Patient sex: M
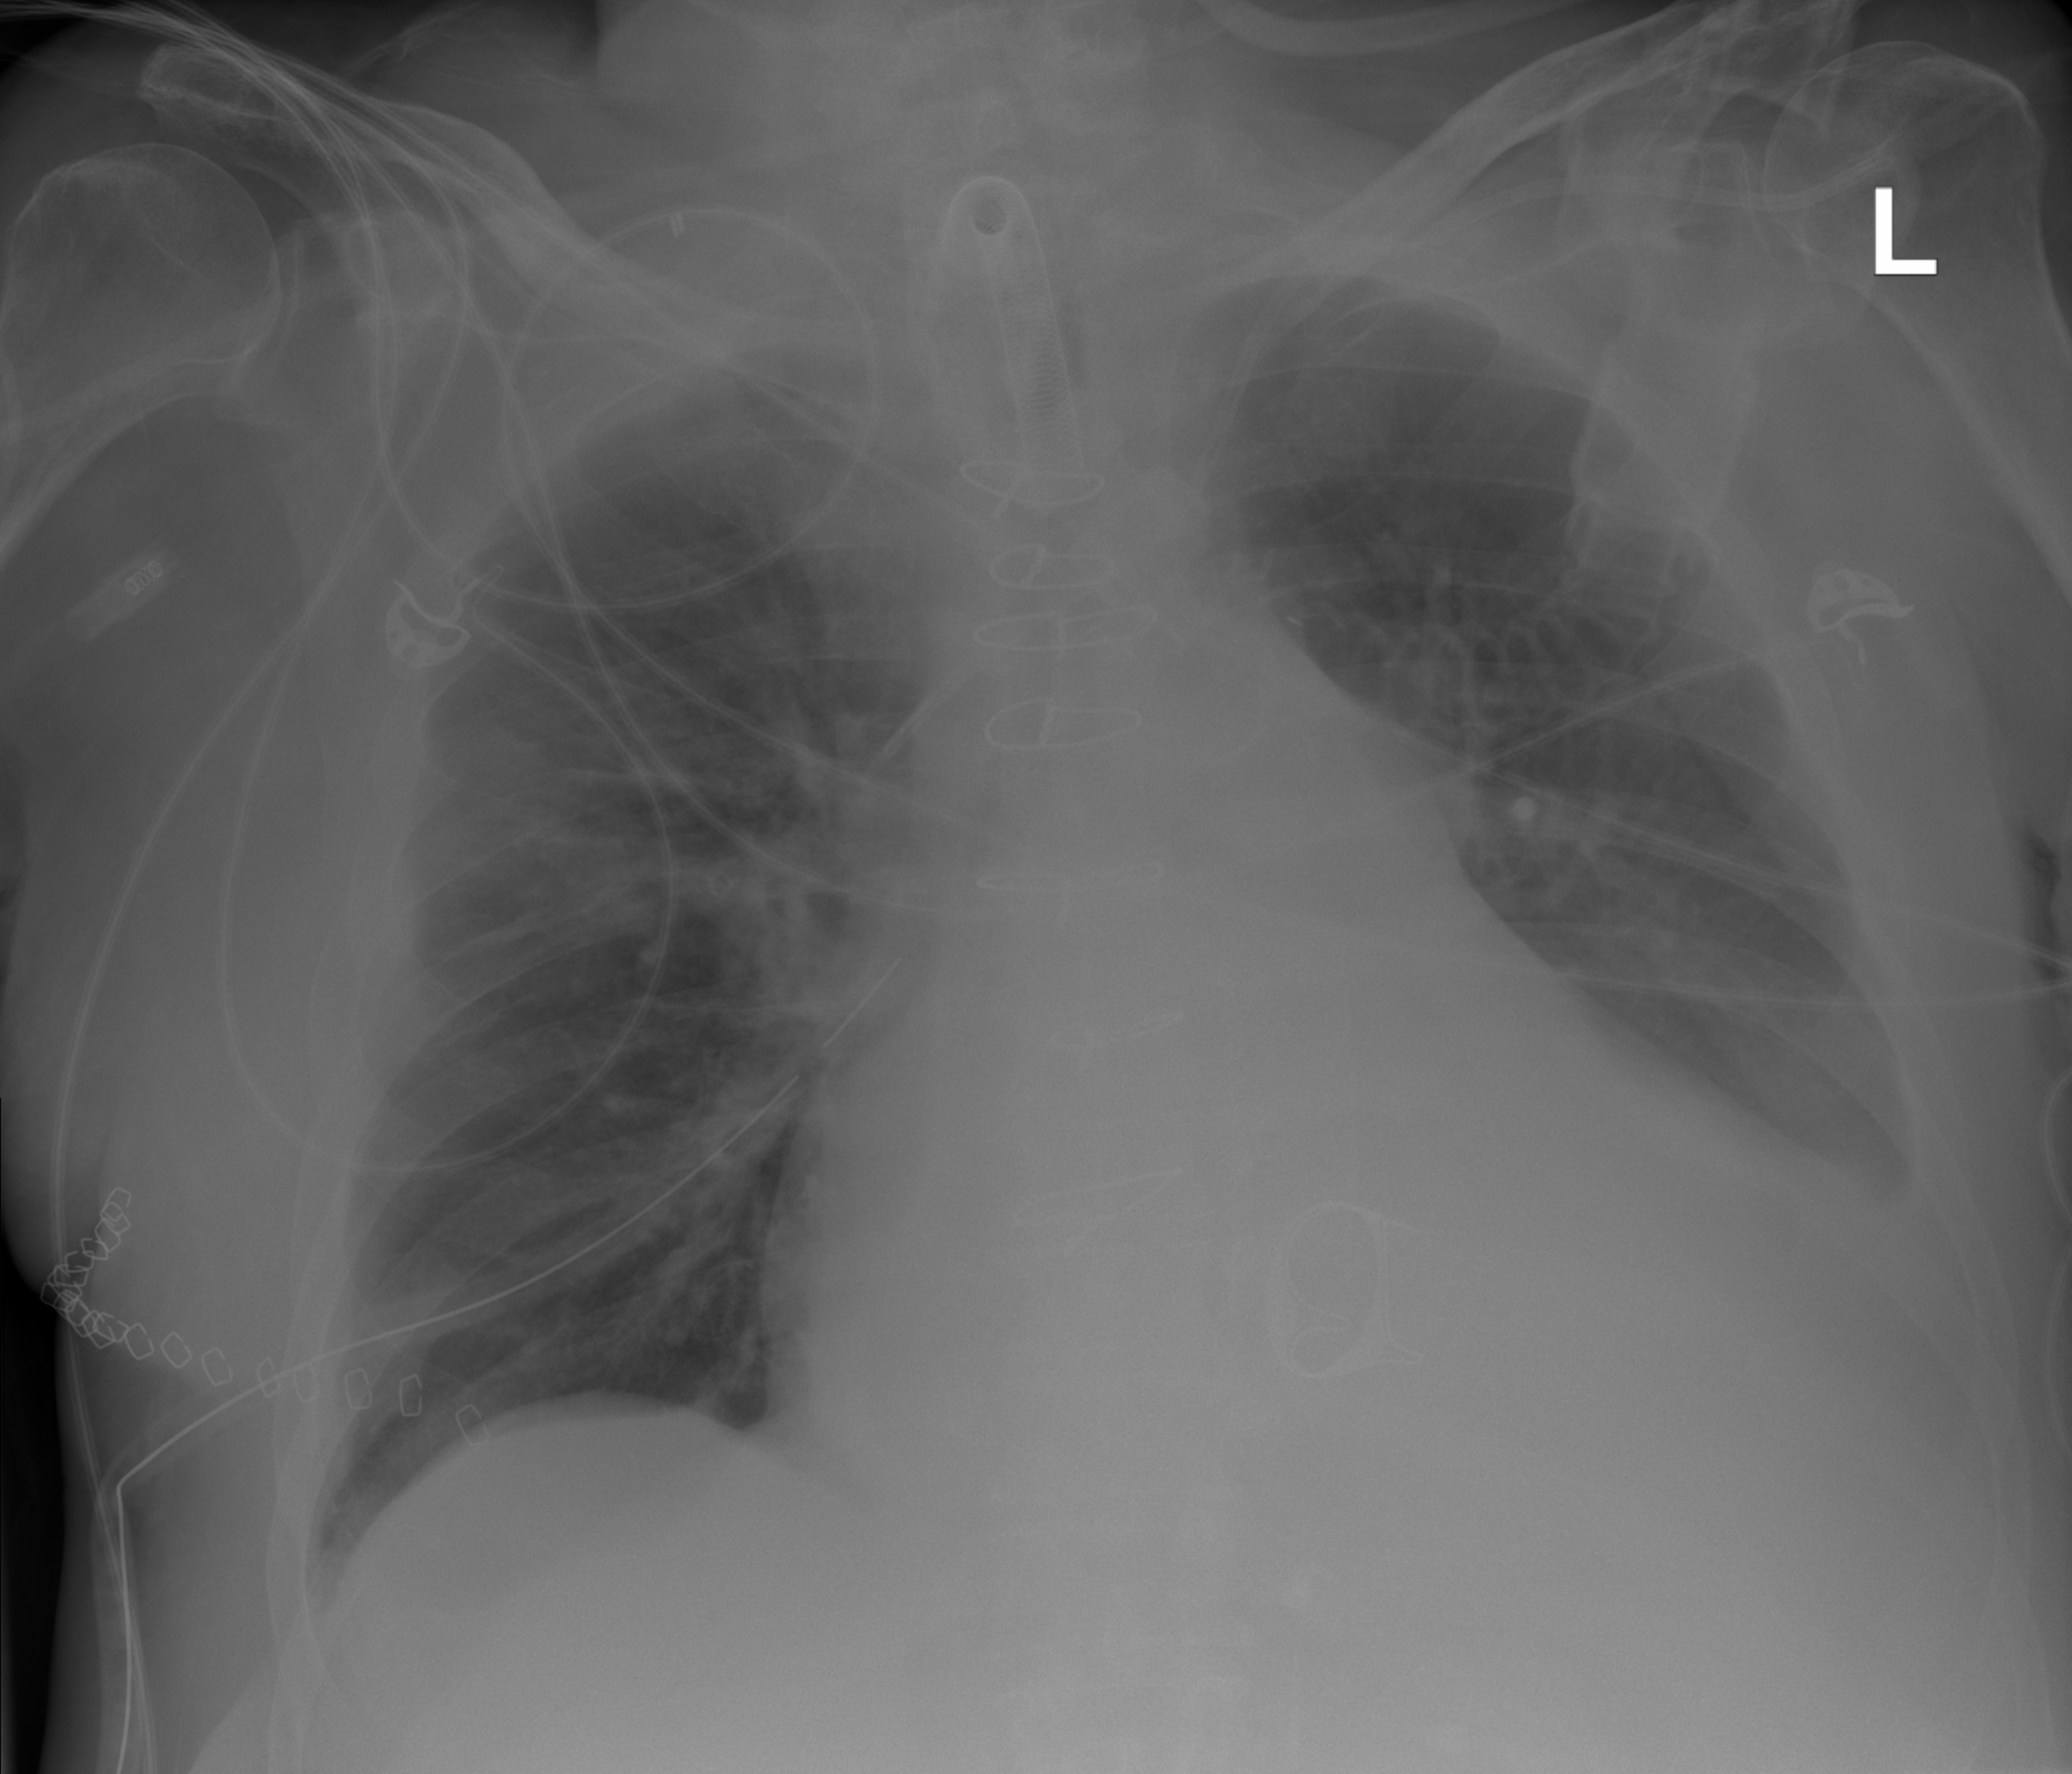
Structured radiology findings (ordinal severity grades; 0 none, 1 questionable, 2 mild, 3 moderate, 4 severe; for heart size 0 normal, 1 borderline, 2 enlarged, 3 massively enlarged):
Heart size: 2
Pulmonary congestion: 2
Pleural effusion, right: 0
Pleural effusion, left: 2
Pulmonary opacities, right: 1
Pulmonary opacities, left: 0
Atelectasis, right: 0
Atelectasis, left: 2